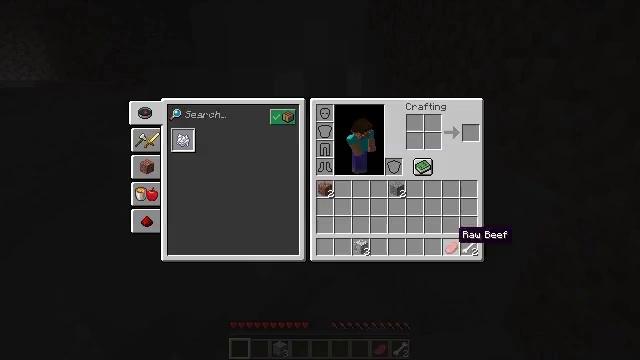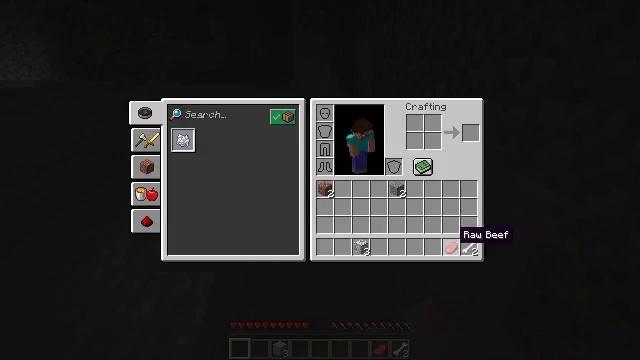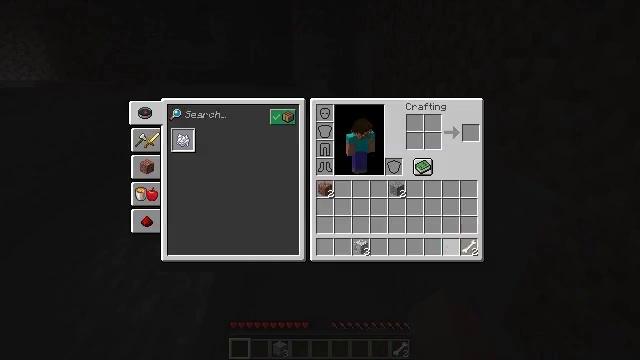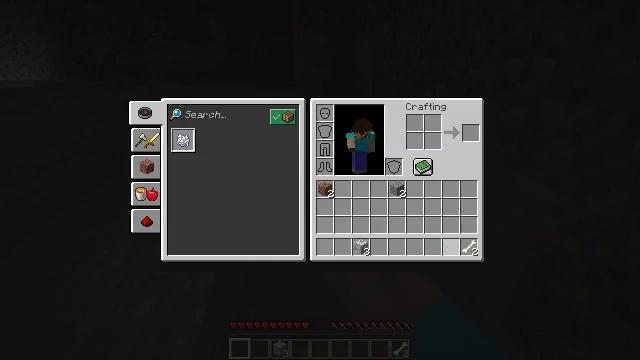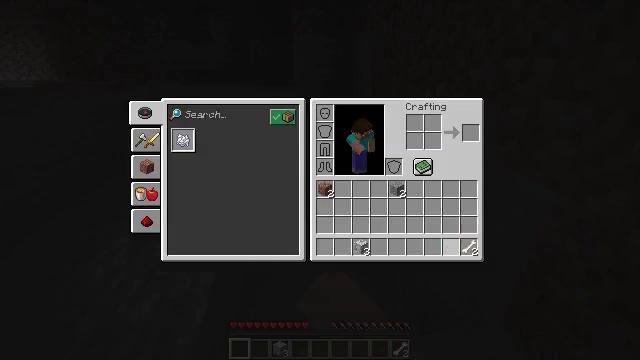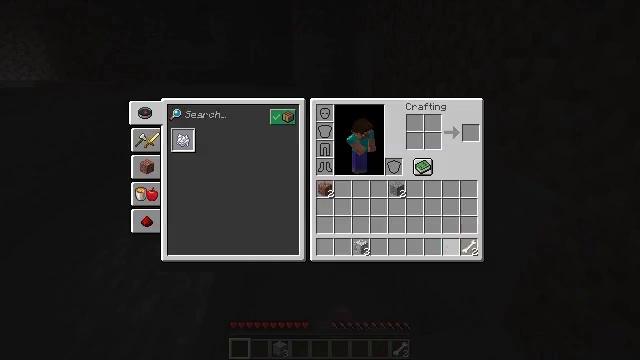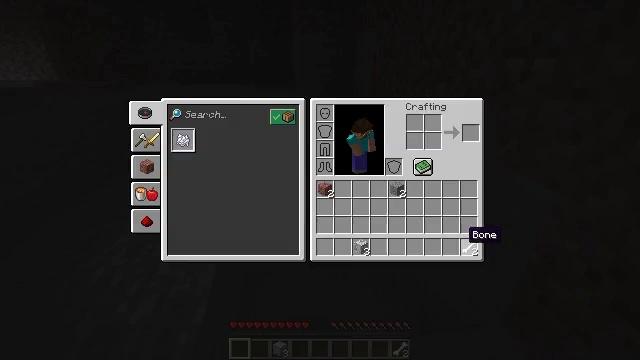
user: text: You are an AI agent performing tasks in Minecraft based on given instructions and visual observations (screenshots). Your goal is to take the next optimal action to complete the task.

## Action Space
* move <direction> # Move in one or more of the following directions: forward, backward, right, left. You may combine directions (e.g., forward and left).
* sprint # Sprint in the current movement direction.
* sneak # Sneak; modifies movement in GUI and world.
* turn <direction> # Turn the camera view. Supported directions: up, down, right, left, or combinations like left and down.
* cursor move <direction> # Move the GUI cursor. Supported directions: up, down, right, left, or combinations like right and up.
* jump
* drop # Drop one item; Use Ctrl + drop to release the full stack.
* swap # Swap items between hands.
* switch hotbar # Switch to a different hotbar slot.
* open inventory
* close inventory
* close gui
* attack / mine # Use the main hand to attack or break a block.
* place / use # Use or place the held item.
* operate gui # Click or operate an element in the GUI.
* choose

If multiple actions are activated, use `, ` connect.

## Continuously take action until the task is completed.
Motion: motion action
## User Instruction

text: Remove beef from the inventory.
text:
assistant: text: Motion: sprint, open gui
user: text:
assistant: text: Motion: sprint, drop
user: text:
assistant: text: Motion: sprint, drop
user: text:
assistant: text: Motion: sprint
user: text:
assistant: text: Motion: sprint
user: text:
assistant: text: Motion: sprint
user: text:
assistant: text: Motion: sprint